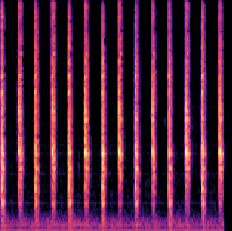
Sound class: Clock tick